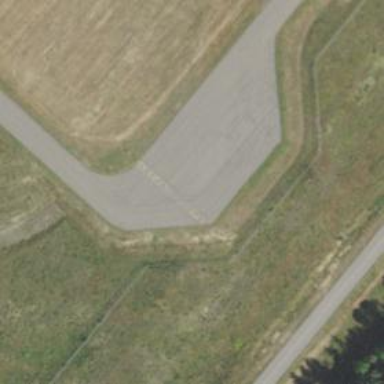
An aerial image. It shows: View of taxiway at the airport.